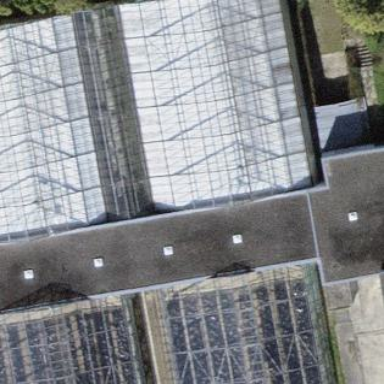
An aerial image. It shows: Greenhouse.